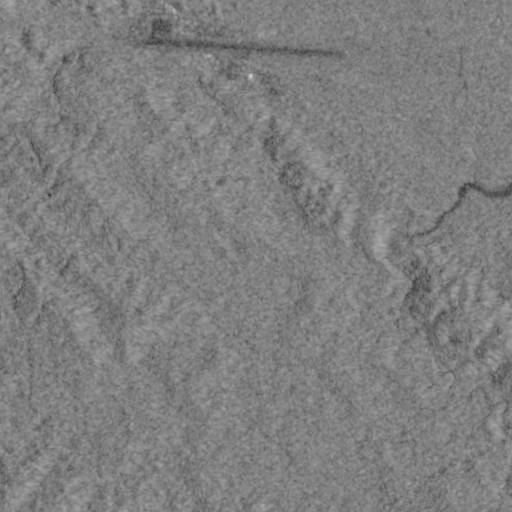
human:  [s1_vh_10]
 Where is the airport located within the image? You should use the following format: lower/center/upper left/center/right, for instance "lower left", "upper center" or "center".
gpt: The airport is located in the upper of the image.
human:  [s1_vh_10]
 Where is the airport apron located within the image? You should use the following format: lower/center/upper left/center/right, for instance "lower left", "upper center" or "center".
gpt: The airport apron is located in the upper left of the image.
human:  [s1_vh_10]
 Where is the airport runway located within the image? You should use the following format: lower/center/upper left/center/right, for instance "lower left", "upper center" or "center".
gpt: The airport runway is located in the upper left of the image.
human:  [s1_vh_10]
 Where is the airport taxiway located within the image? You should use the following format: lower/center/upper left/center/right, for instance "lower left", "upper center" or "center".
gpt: The airport taxiway is located in the upper center of the image.
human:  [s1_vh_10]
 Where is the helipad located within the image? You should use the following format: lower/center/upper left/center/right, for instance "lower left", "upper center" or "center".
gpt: The helipad is located in the upper center of the image.
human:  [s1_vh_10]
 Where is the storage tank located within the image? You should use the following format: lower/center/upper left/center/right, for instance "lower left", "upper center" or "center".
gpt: The storage tank is located in the upper left of the image.
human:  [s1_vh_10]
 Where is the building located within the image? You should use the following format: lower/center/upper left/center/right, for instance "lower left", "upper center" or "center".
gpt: There is no building in the image.

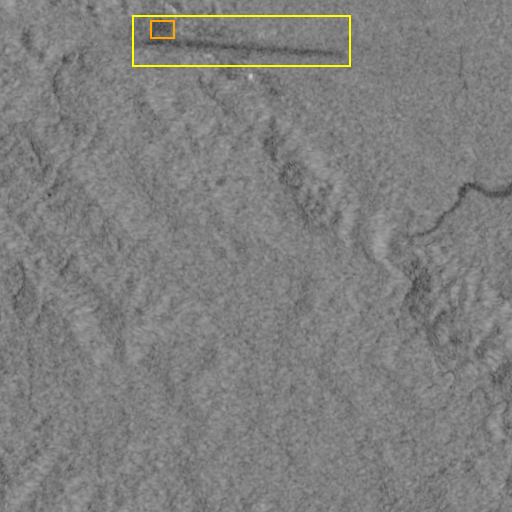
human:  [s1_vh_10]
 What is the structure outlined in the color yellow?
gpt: The structure outlined in yellow is an airport.
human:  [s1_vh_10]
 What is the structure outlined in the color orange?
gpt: The structure outlined in orange is an airport apron.
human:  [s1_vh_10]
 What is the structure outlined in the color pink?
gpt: There is no pink outline.